Question: I'm a Python beginner and its my first question here, forgive me if I am slow.
I'm trying to iterate a list and when 'Zhong Xun ' is detected, I want to change 'Zhong Xun ' to a specific date and do other stuff as well. If I avoid using try and except in this code, 'TypeError: argument of type 'float' is not iterable' will occur.
'''
for col_num, col in enumerate(date_list):
for row_num, date in enumerate(col):
try:
if "Zhong Xun " in date:
if date_checker == None:
date_checker = date
'''
The following is the list I am iterating and the values are extracted from an Excel dataframe.
'''
[[' 08 Yue ',
'Zhong Xun ',
0.0,
5000.0,
75000.0,
0.0,
0.0,
126000.0,
0.0,
0.0,
9000.0,
93000.0,
205000.0,
205000.0,
30000.0,
30000.0,
0.0,
5000.0,
45600.0,
22848.0,
851448.0,
851448.0],
[nan,
'Xia Xun ',
0.0,
0.0,
72500.0,
20000.0,
0.0,
124000.0,
2000.0,
0.0,
9000.0,
89000.0,
205000.0,
200000.0,
30000.0,
30000.0,
0.0,
5000.0,
45600.0,
22848.0,
854948.0,
854948.0]]
'''
I tried using with suppress to avoid the error but it doesnt work.

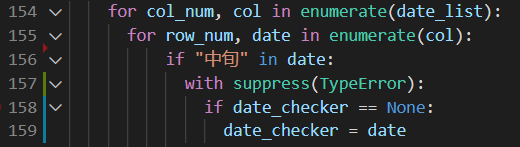
Answer: This is one way how to achieve this:
'''
>>> my_list = [0, 'Zhong Xun ', 1]
>>> for index, item in enumerate(my_list):
... if item == 'Zhong Xun ':
... my_list[index] = 666
...
>>> my_list
[0, 666, 1]
'''
More generally
'''
>>> my_list = [0, 'Zhong Xun abc', 1]
>>> for index, item in enumerate(my_list):
... if type(item) is str and item.startswith('Zhong Xun '):
... my_list[index] = 666
...
>>> my_list
[0, 666, 1]
'''
The trick in the second example is the lazy evaluation. If the 'item' is not a string, the rest of the condition is not evaluated at all.